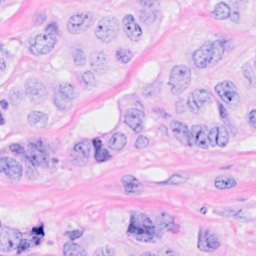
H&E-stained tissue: Breast